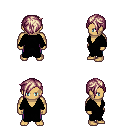
a pixel art fantasy rpg character, male body template, human, tanned skin, black robe, magenta pants, white blonde pixie cut hairstyle, four views (front, back, left, right), 2x2 character sprite sheet, small pixel art, hard edges, no anti-aliasing